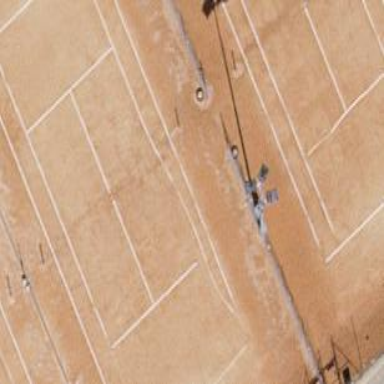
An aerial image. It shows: Tennis court on the leisure land pitch.